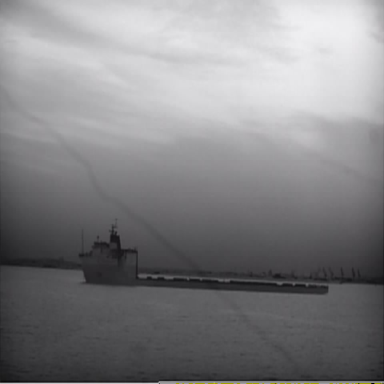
There is a liner in the infrared image.